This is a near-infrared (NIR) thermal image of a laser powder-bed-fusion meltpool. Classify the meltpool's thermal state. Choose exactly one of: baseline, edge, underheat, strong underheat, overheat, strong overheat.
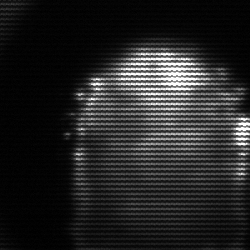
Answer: baseline